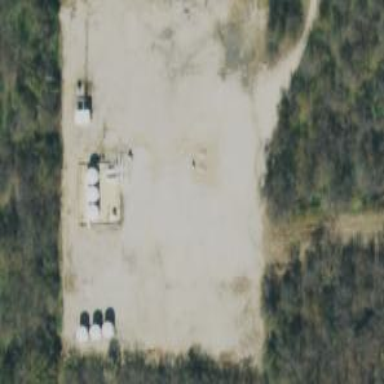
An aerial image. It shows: Petroleum well.